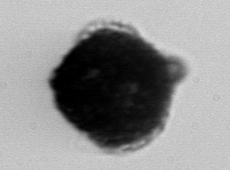
Label: Gonyaulax